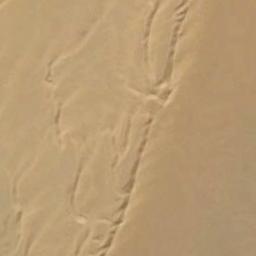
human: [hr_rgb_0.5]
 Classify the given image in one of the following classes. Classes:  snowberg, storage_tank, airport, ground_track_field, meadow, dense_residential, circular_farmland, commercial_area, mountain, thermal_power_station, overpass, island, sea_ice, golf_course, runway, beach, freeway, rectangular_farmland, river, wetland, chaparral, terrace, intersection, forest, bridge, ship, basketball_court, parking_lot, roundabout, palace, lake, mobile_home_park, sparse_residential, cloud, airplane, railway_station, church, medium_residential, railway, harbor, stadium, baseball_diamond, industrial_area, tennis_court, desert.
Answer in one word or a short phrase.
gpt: desert